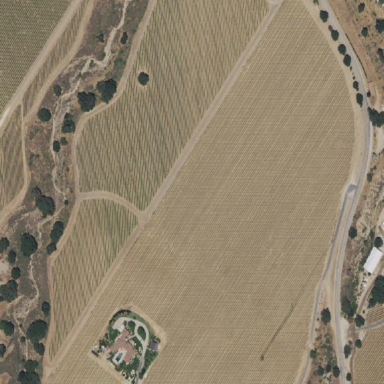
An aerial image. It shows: Unique farmland with vineyard crops of grapes.